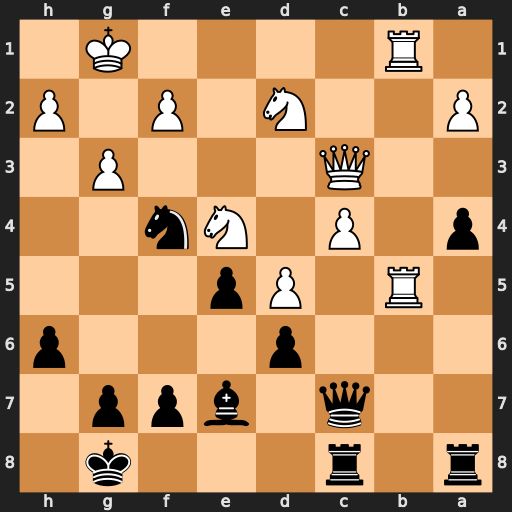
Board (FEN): r1r3k1/2q1bpp1/3p3p/1R1Pp3/p1P1Nn2/2Q3P1/P2N1P1P/1R4K1
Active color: b
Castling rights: -
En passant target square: -
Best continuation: Ne2+ Kg2 Nxc3